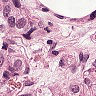
Metastatic tissue present: yes